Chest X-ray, AP view. Patient: 44 years old, sex M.
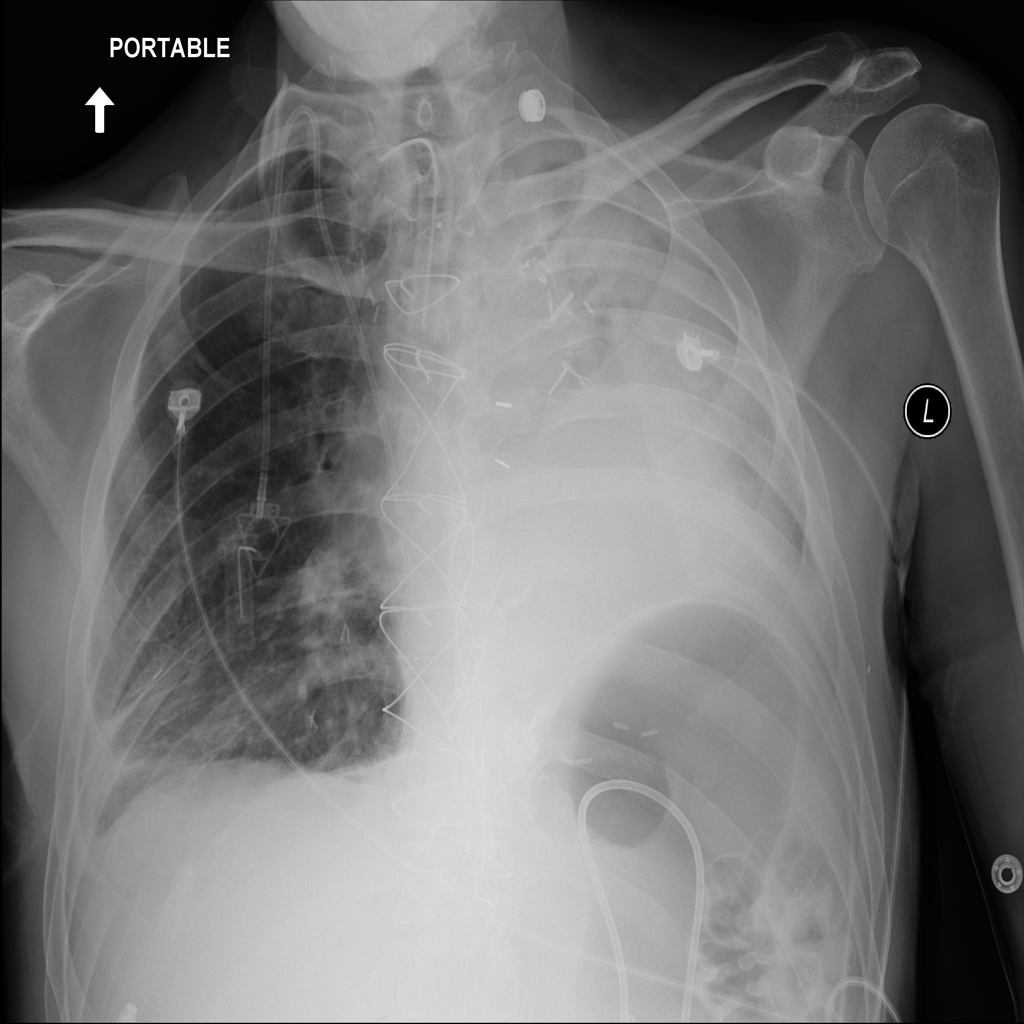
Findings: Effusion, Infiltration, Mass